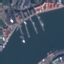
Label: River